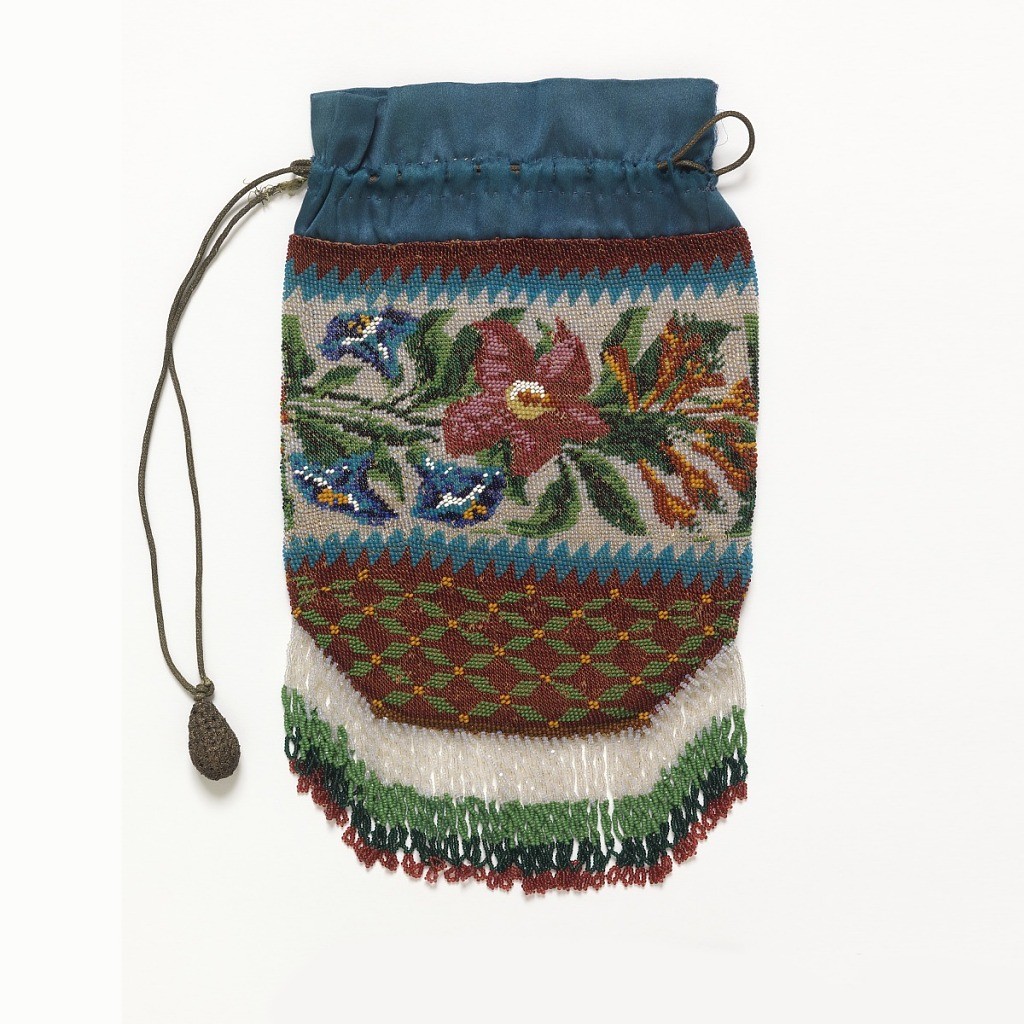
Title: Bag
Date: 19th century
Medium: glass beads, silk, metal Technique: beaded knitting
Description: Knitted bag with colored beads in design of floral band above leaf pattern arranged  in lozenge design; bead fringe. With blue satin at top with metal cord and balls.